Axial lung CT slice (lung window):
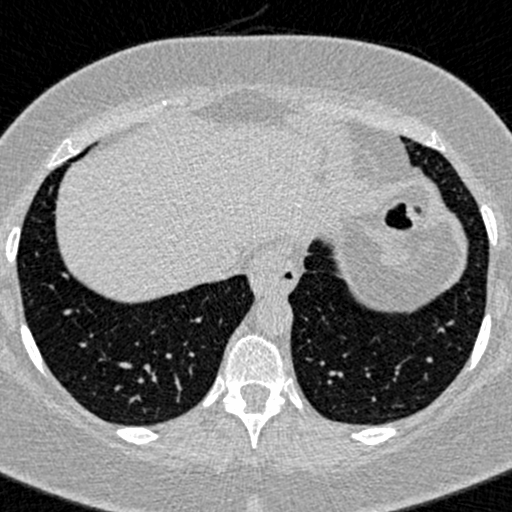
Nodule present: no